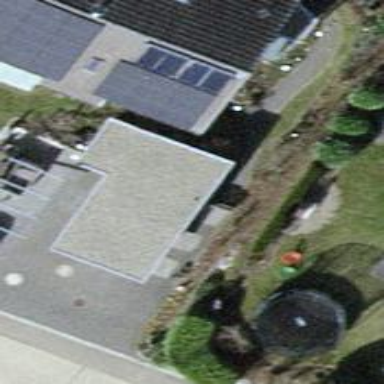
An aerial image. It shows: Garage building.